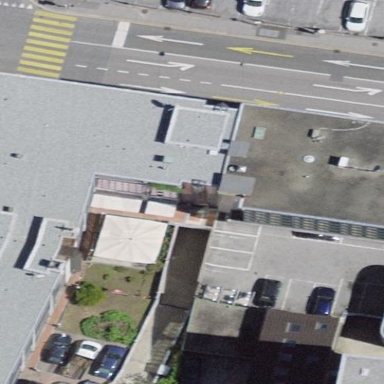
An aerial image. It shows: Office building.